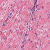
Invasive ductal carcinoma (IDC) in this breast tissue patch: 0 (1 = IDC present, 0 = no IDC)